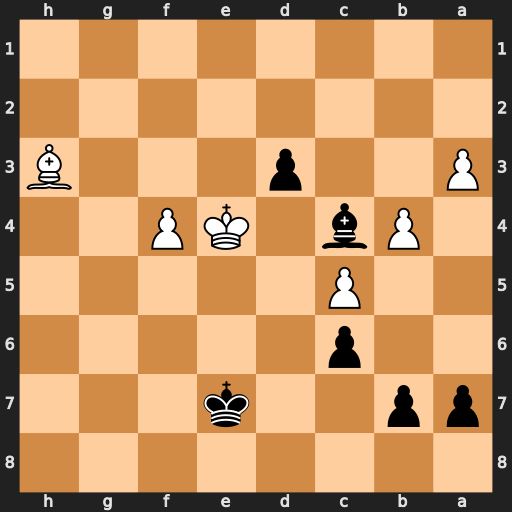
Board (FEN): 8/pp2k3/2p5/2P5/1Pb1KP2/P2p3B/8/8
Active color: b
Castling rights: -
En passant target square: -
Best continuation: d2 Bg4 Bb3